Question: I'm trying to draw the spectrum of an audio file on a circle. Like this:

So on the circle I just want rectangles drawn like you see on the image.
I've got this code:
'''
public void onRender(Canvas canvas, FFTData data, Rect rect) {
canvas.drawCircle(rect.width()/2, rect.height()/2, 200, mPaint);
for (int i = 0; i < data.bytes.length / mDivisions; i++) {
byte rfk = data.bytes[mDivisions * i];
byte ifk = data.bytes[mDivisions * i + 1];
float magnitude = (rfk * rfk + ifk * ifk);
int dbValue = (int) (10 * Math.log10(magnitude));
}
}
'''
Where FFTData is the Fast Fourier Transformation data that Android gives me. Now in my dbValue I got the strength of the signal. mDivisions is how much bars I want. Currently set on 16 because I don't know how much I can set on the circle.
I'm stuck on how I can draw the rectangle with his center on the circle line... So I want a rectangle whose height is based on the dbValue so that I get high and low rectangles. And the center must be placed on my circle line.
Can someone help me on this math formula?
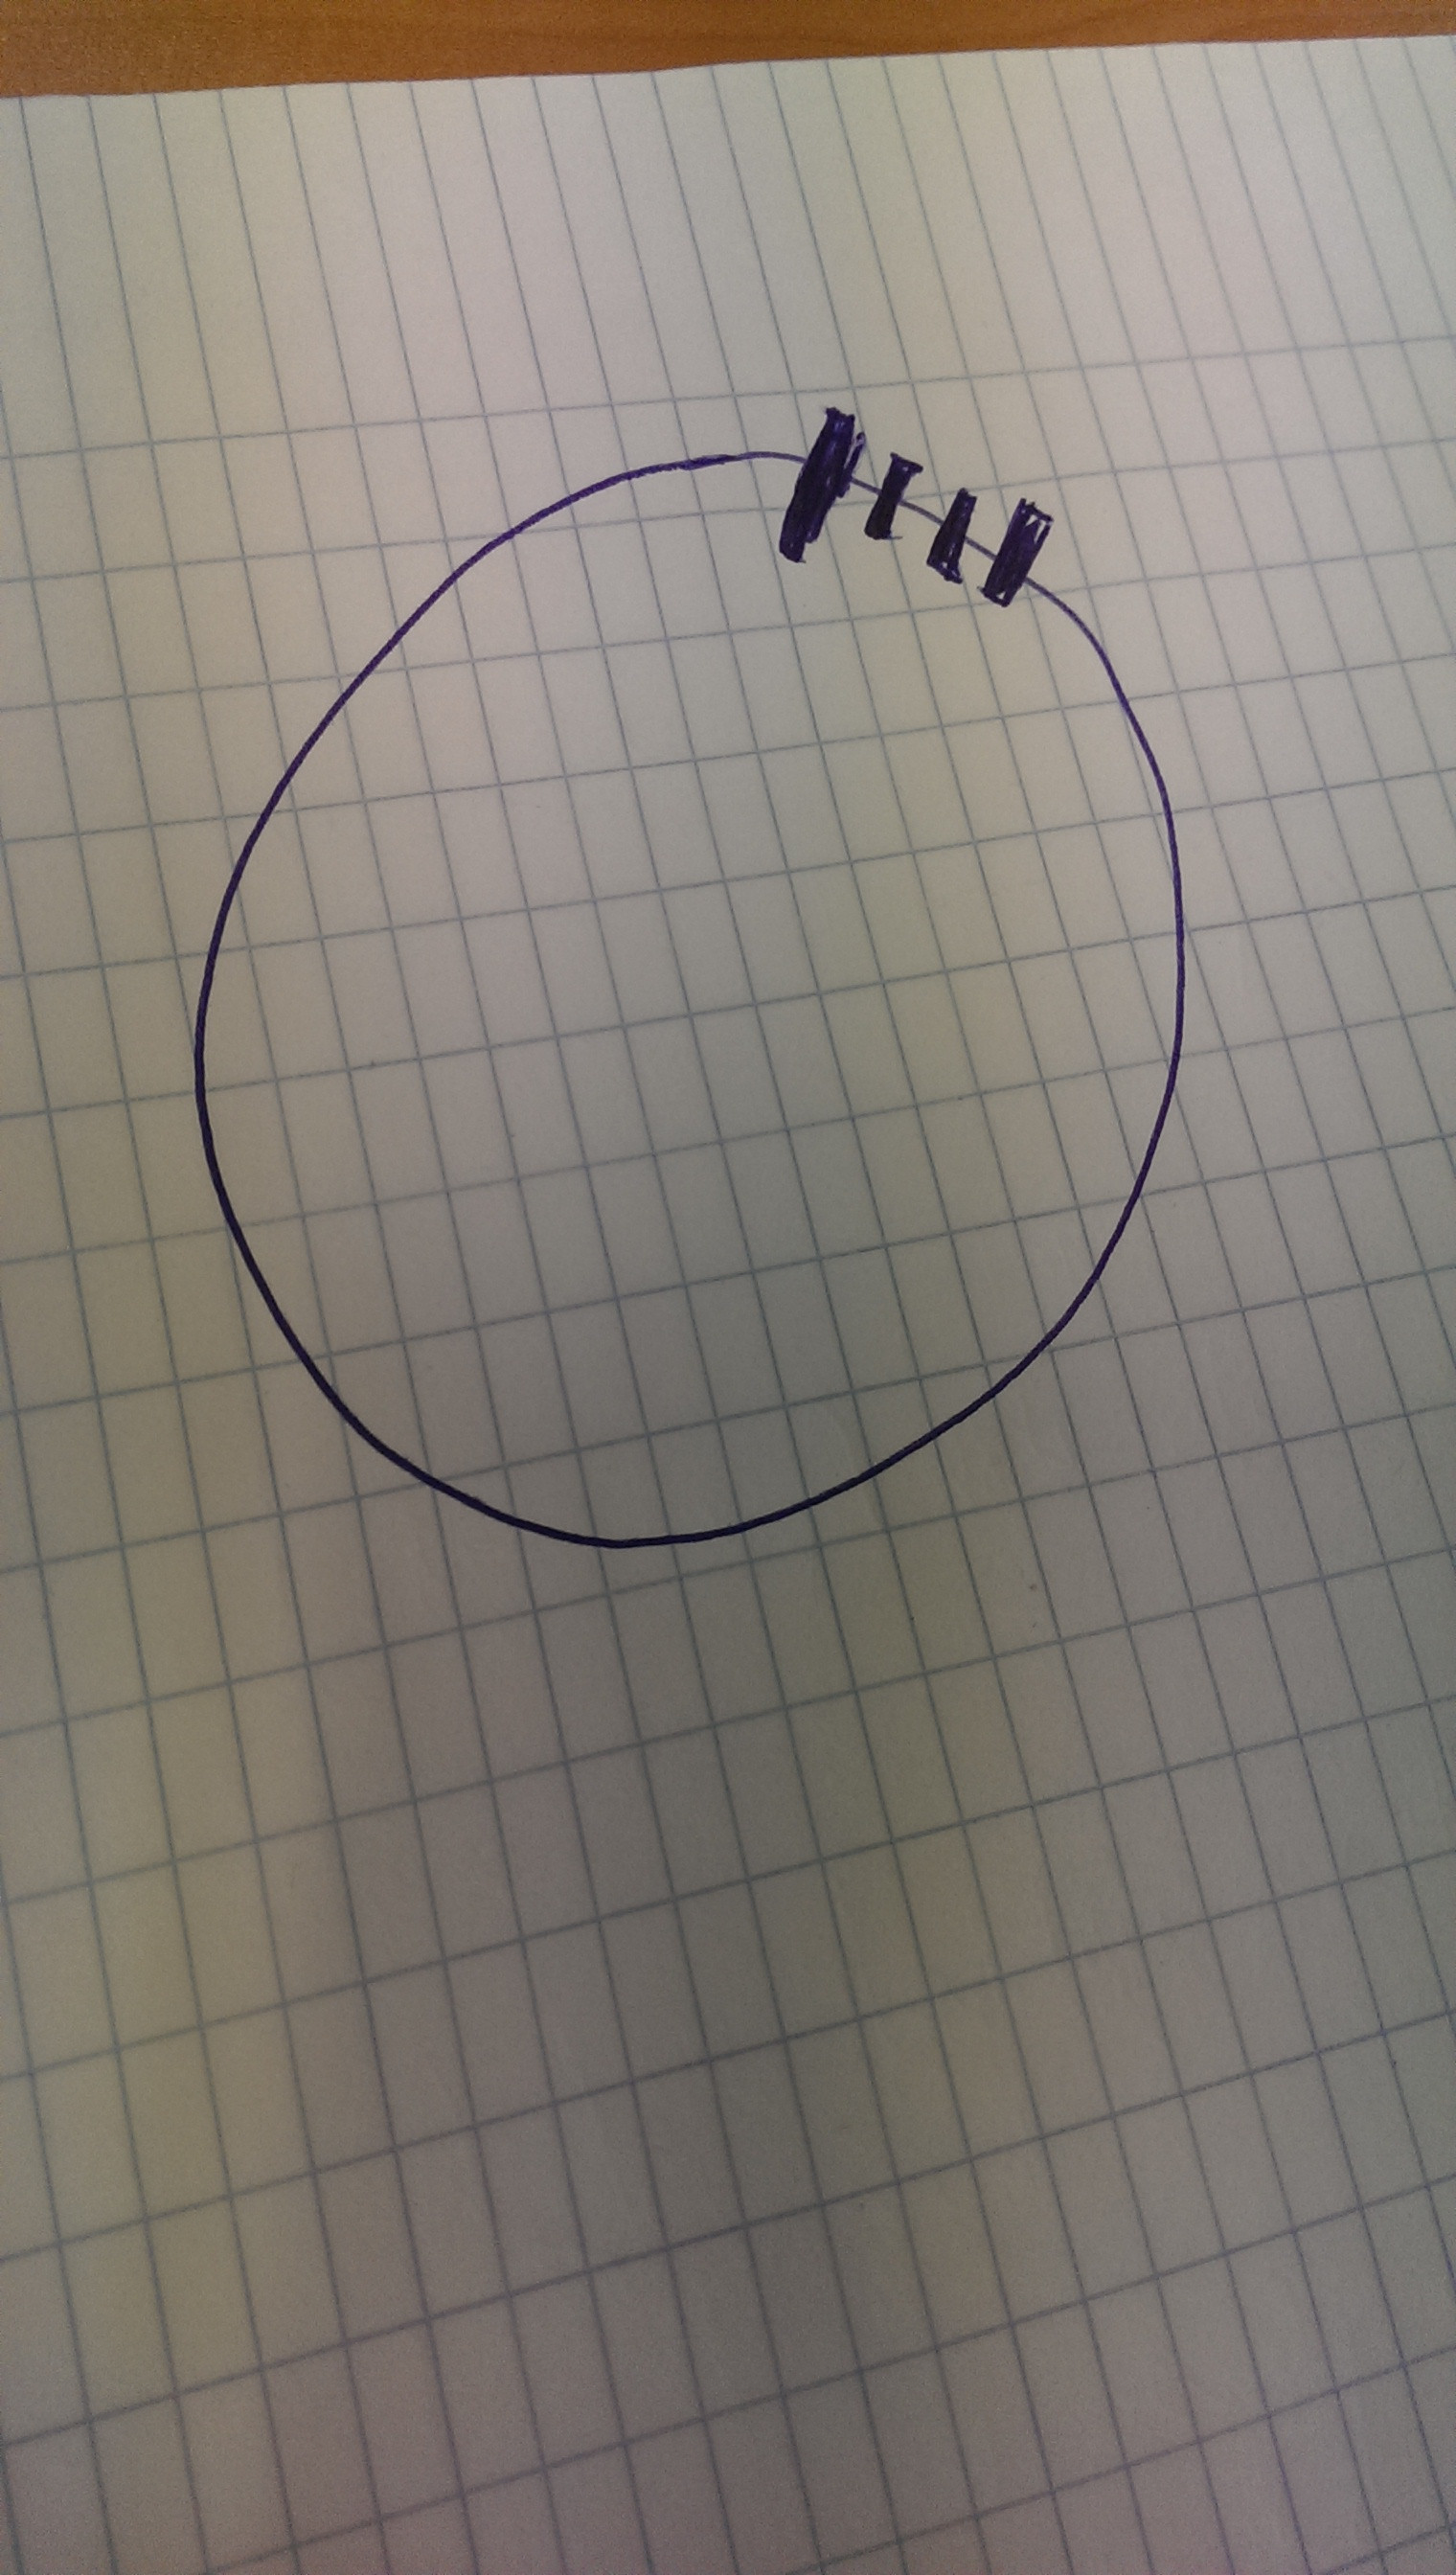
Answer: i think all you have needed is a pencil and a paper and a little math and also some free time to play :-)
'''
public class MainActivity extends Activity {
ImageView drawingImageView;
@Override
public void onCreate(Bundle savedInstanceState) {
super.onCreate(savedInstanceState);
setContentView(R.layout.activity_main);
drawingImageView = (ImageView) this.findViewById(R.id.DrawingImageView);
Paint paint;
paint = new Paint();
paint.setColor(Color.GREEN);
paint.setStyle(Paint.Style.STROKE);
paint.setStrokeWidth(16);
final Bitmap bitmap = Bitmap.createBitmap((int) getWindowManager()
.getDefaultDisplay().getWidth(), (int) getWindowManager()
.getDefaultDisplay().getHeight(), Bitmap.Config.ARGB_8888);
Canvas canvas = new Canvas(bitmap);
int centerX =400;
int centerY =400;
int R = 200;
canvas.drawCircle(centerX, centerY, R, paint);
int h = 100;
paint.setColor(Color.RED);
Path p = new Path();
p.moveTo(centerX + R - h/2, centerY);
p.lineTo(centerX + R + h/2, centerY);
canvas.drawPath(p, paint);
p = mySpectrumDrawer(centerX,centerY,R,h,15);
canvas.drawPath(p, paint);
h = 50;
p = mySpectrumDrawer(centerX,centerY,R,h,30);
canvas.drawPath(p, paint);
h = 60;
p = mySpectrumDrawer(centerX,centerY,R,h,60);
canvas.drawPath(p, paint);
h = 80;
p = mySpectrumDrawer(centerX,centerY,R,h,90);
canvas.drawPath(p, paint);
drawingImageView.setImageBitmap(bitmap);
}
private Path mySpectrumDrawer(int centerX, int centerY,int R,int height, int angel){
Path p = new Path();
int dX = (int) (R*(Math.cos(Math.toRadians(angel))));
int dY = (int) (R*(Math.sin(Math.toRadians(angel))));
int dhx = (int) (height/2*(Math.cos(Math.toRadians(angel))));
int dhy = (int) (height/2*(Math.sin(Math.toRadians(angel))));
p.moveTo(centerX + dX - dhx , centerY - dY + dhy);
p.lineTo(centerX + dX + dhx , centerY - dY - dhy);
return p;
}
}
'''